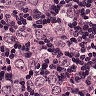
Metastatic tissue present: yes